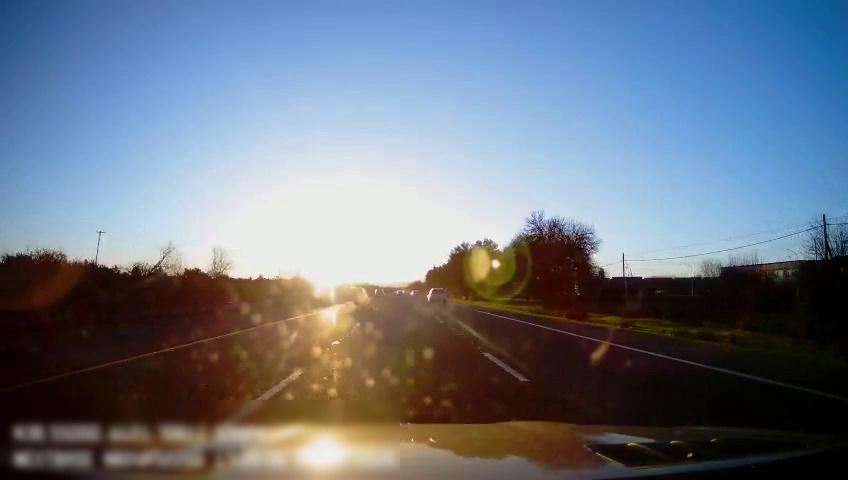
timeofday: Day
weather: Sunny
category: Drivable Space
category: Vehicles | SUV
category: Vehicles | SUV
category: Vehicles | SUV
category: Lanes | Alternate Lane
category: Lanes | Current Lane
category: Lanes | Current Lane
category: Lanes | Alternate Lane